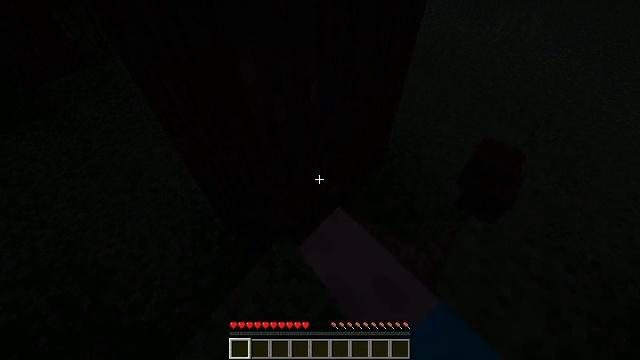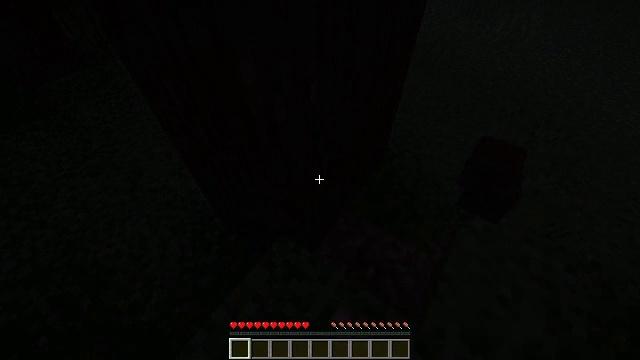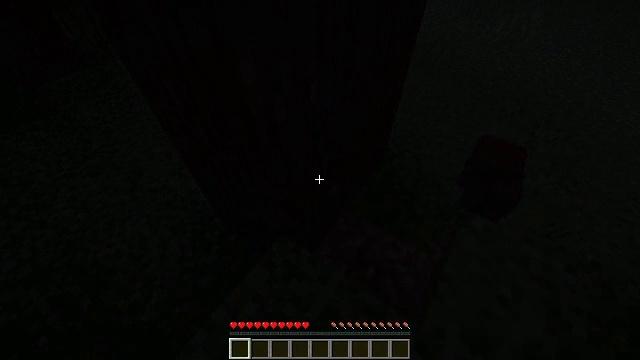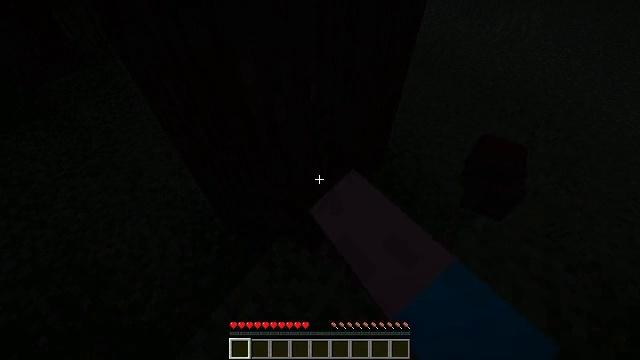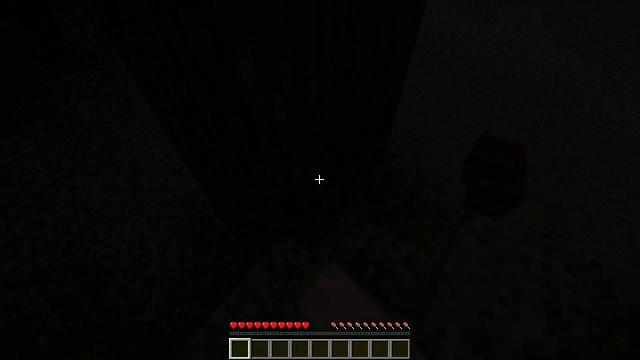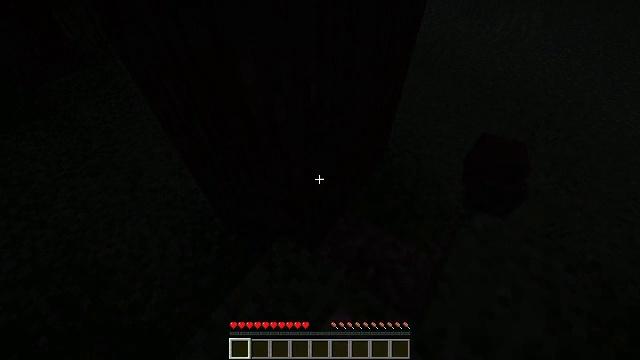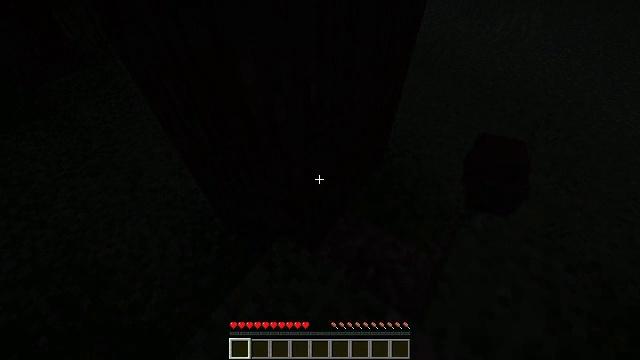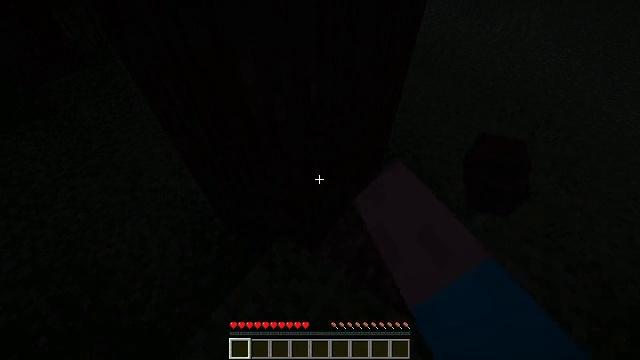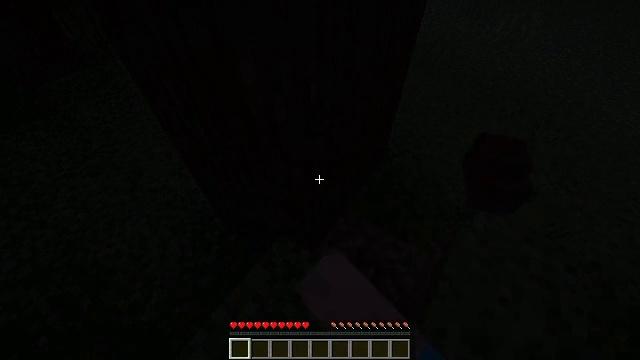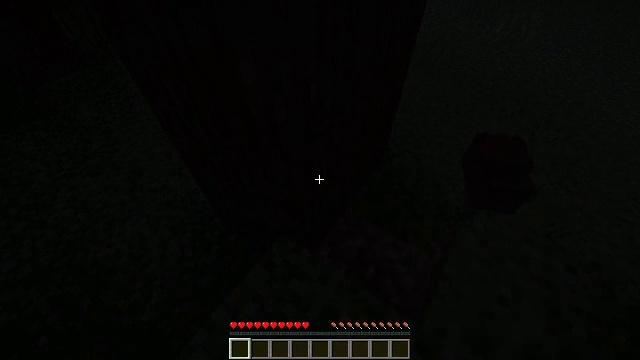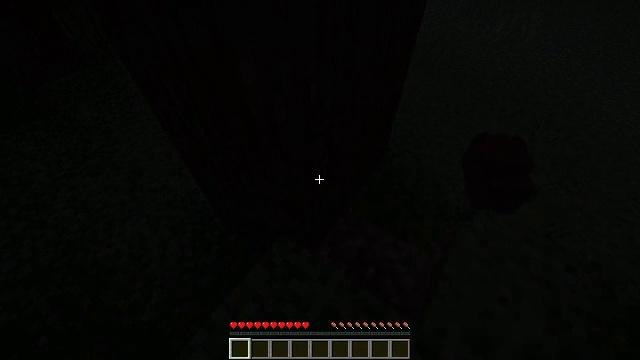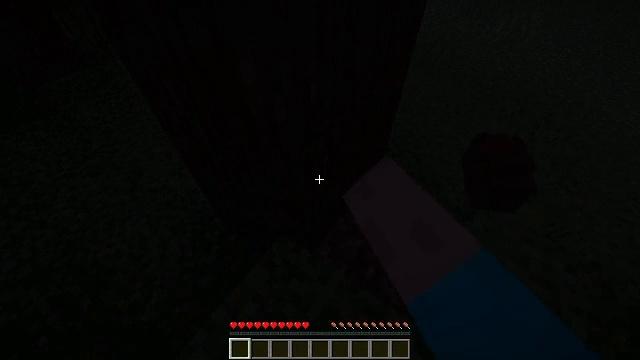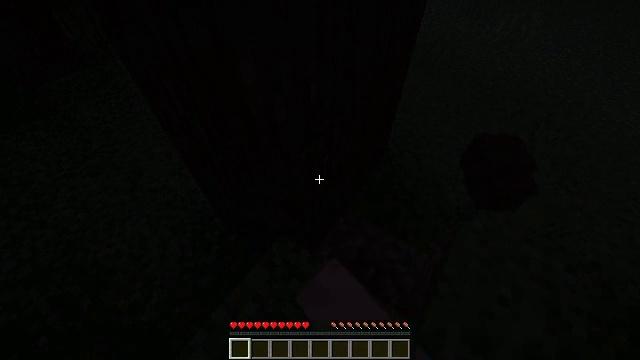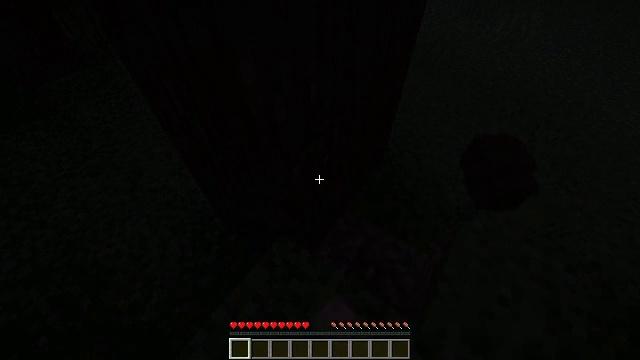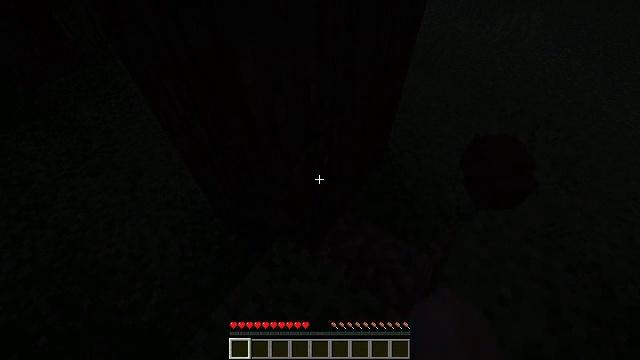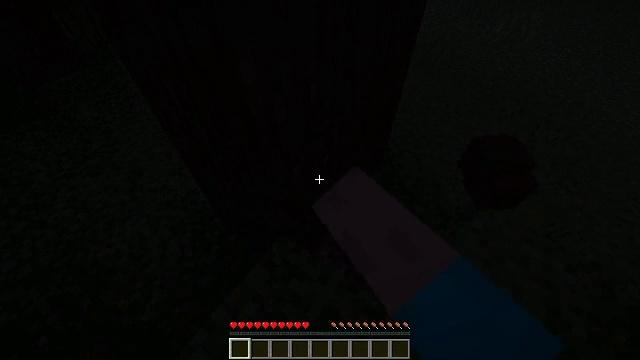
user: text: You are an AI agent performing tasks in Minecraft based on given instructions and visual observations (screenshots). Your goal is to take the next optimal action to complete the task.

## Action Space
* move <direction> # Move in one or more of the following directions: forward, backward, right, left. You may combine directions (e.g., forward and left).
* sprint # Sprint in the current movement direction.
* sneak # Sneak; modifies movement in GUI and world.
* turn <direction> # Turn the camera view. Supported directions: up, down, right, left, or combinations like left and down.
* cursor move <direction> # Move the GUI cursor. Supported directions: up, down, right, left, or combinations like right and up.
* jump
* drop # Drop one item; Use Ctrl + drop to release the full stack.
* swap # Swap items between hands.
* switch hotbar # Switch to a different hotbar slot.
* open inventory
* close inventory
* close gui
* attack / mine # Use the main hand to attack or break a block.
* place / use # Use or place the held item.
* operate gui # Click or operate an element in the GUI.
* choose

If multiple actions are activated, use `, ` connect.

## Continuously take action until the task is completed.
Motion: motion action
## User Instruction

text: Gather dark oak log for crafting.
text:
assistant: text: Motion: attack / mine
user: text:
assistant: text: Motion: attack / mine
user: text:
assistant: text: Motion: attack / mine
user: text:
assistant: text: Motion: attack / mine
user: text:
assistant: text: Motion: attack / mine
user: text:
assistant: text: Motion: attack / mine
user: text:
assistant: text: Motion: attack / mine
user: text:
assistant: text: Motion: attack / mine
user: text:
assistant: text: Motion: attack / mine
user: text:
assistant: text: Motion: attack / mine
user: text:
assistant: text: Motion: attack / mine
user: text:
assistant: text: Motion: attack / mine
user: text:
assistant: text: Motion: attack / mine
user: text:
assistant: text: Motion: attack / mine
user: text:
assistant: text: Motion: attack / mine
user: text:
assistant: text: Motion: attack / mine
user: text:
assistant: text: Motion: attack / mine
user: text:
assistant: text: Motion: attack / mine
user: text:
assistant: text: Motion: attack / mine
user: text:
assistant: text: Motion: attack / mine
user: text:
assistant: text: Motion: attack / mine
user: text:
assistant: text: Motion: attack / mine
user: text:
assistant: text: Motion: attack / mine
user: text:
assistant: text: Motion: attack / mine
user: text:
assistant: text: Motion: attack / mine
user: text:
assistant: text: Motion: attack / mine
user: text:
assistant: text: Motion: attack / mine
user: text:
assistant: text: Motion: attack / mine
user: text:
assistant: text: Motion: attack / mine
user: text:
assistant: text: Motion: attack / mine